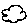
Label: cloud